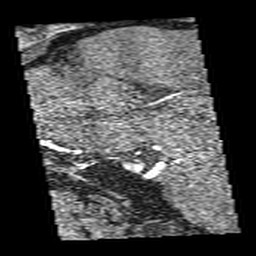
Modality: angio
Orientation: sagittal
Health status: ill
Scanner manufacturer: ge
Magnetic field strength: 1.5 T
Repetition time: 0.024 s
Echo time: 0.0033 s